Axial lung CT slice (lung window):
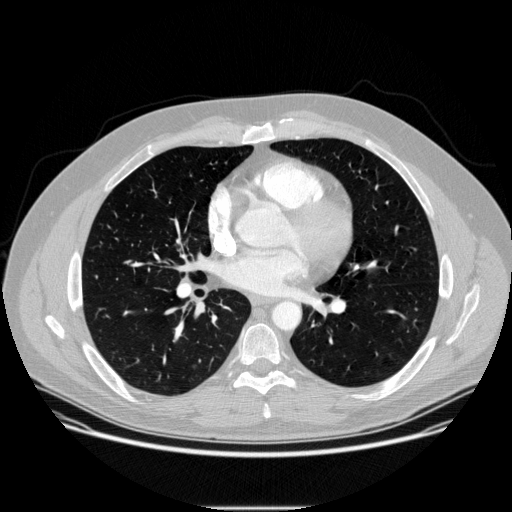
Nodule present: no